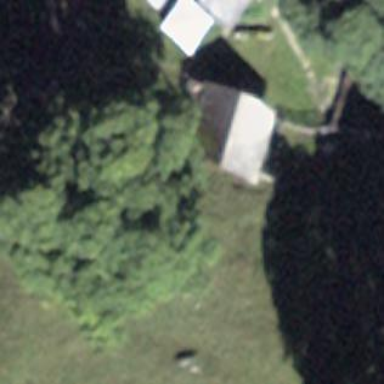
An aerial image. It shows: Farm auxiliary building.